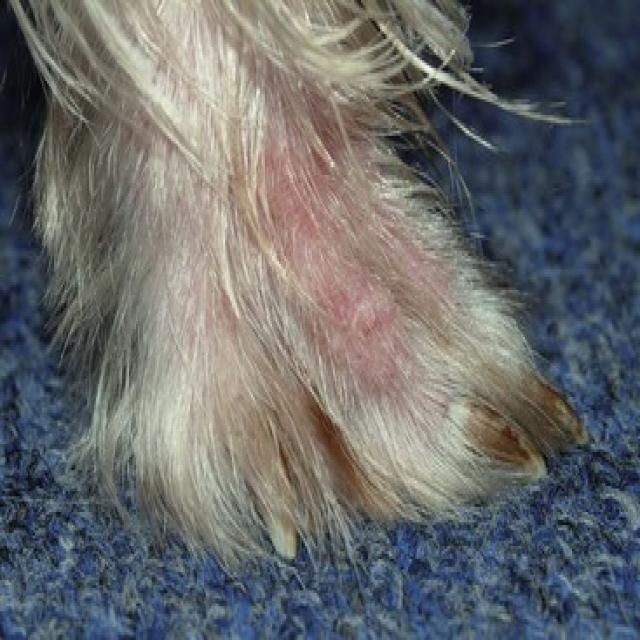
Canine hypersensitivity reaction — allergic skin response with urticaria, erythema, pruritus, and angioedema. May be food, environmental, or flea allergy related.